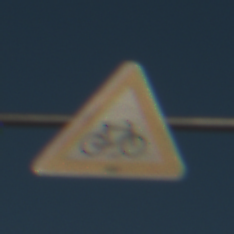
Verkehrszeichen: RadverkehrLinks
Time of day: SunriseSunset
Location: Outdoor (Nature)
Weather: Clear
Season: NotSpecified
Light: Natural